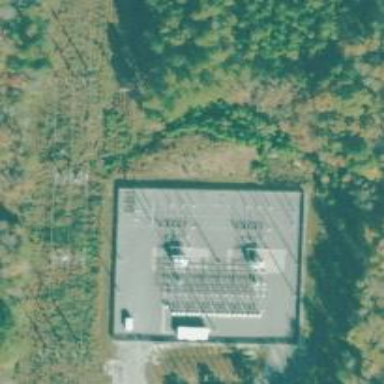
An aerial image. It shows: Switch for power supply.